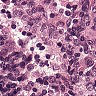
Metastatic tissue present: no